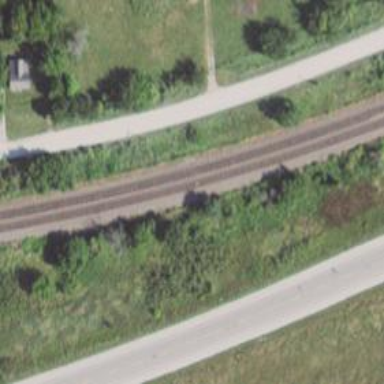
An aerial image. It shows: Railway track.